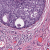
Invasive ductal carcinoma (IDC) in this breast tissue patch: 0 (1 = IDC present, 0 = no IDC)